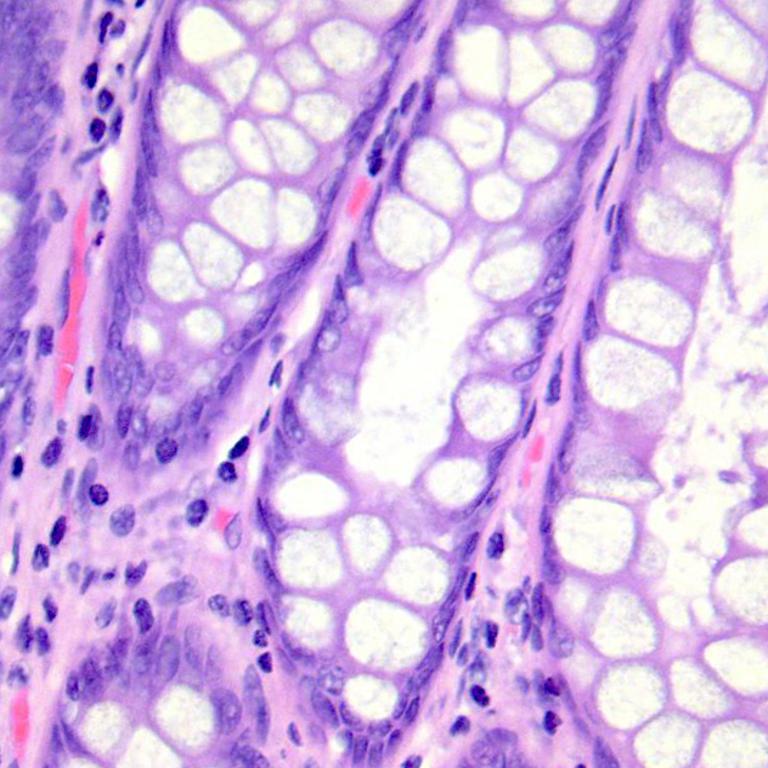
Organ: colon
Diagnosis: benign